Milling tool wear sample.
Tool blade image: 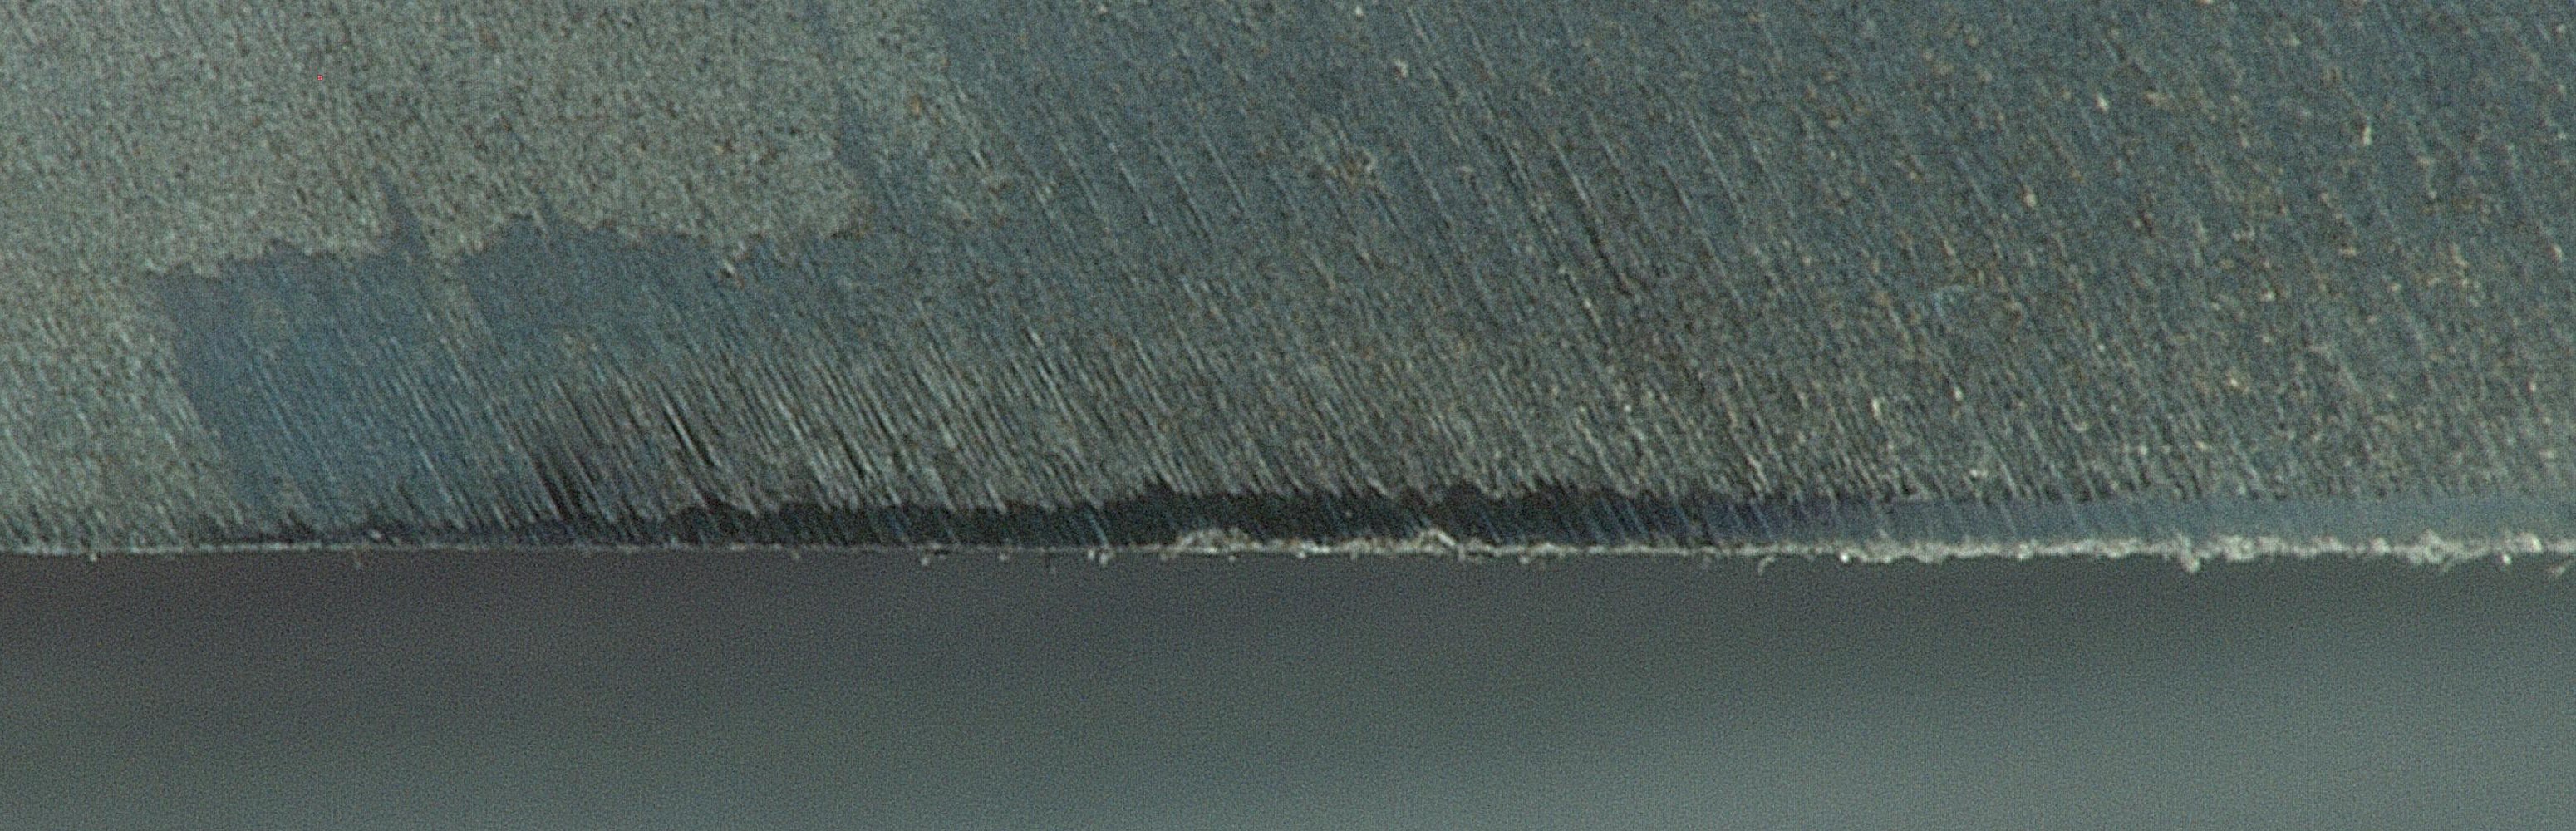
Chip image: 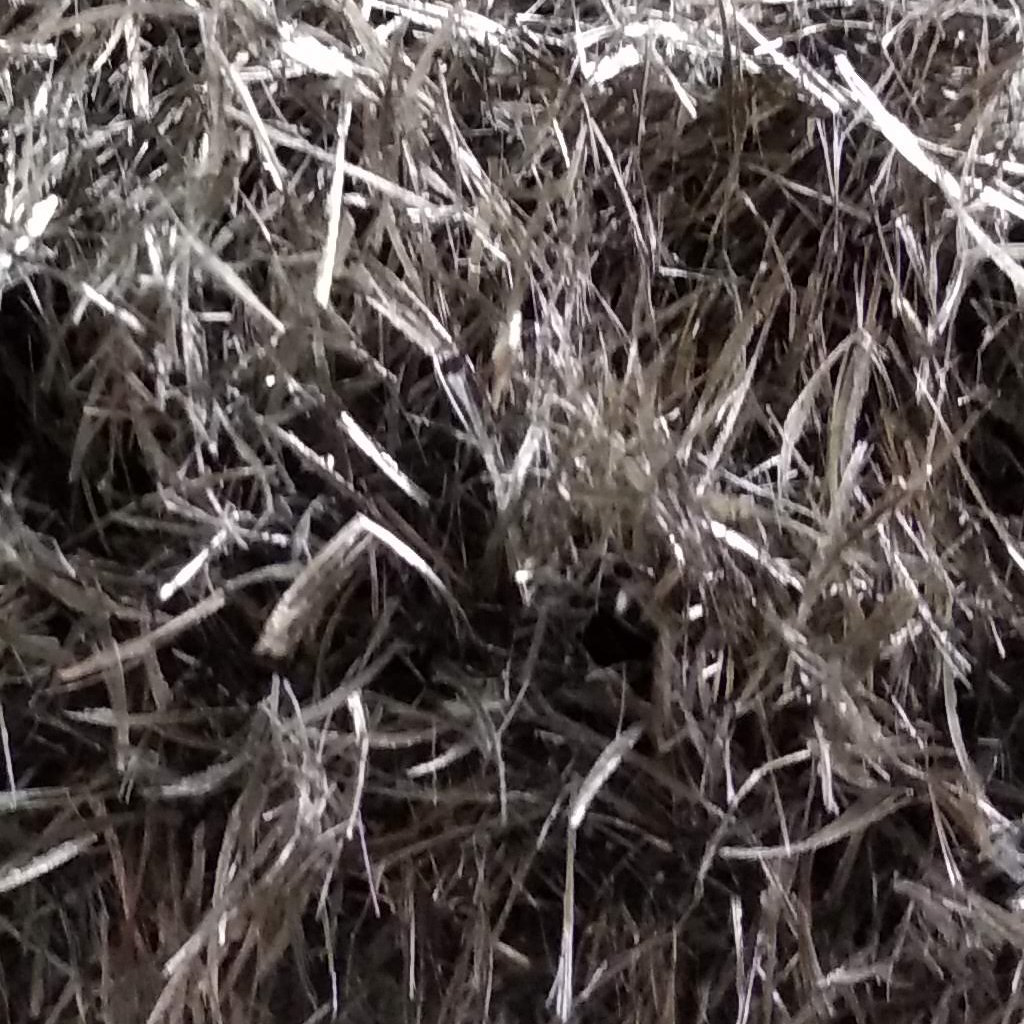
Workpiece image: 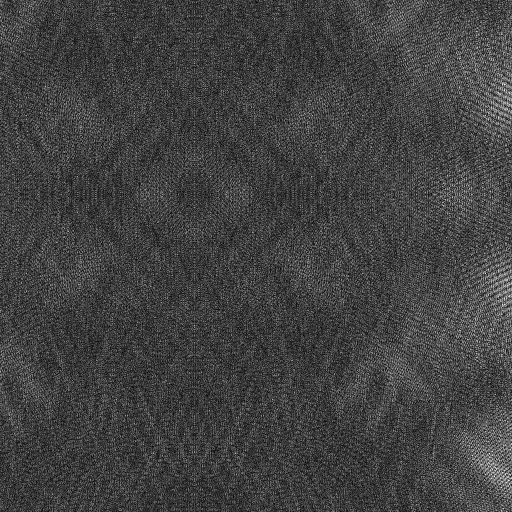
Tool wear state: sharp
Gaps: 0
Flank wear: 57.09
Overhang: 21.22
Force-signal Mel-spectrograms (X, Y, Z axes): 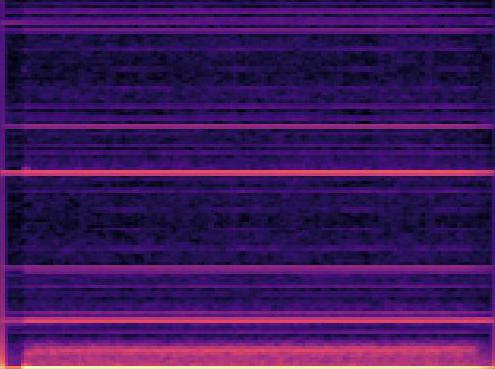 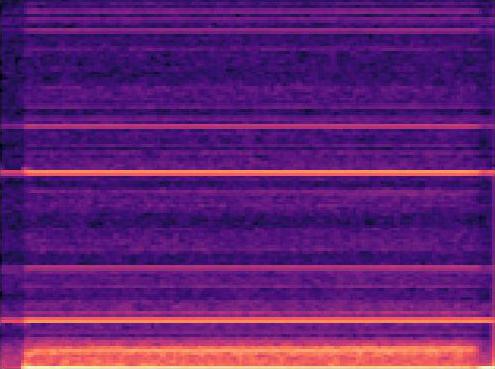 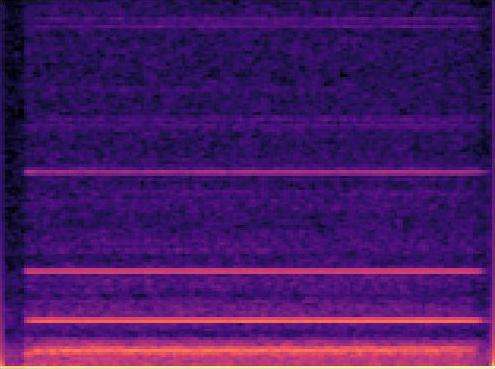
Force-signal scalograms (X, Y, Z axes): 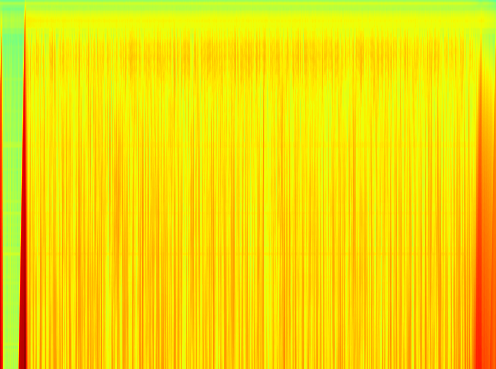 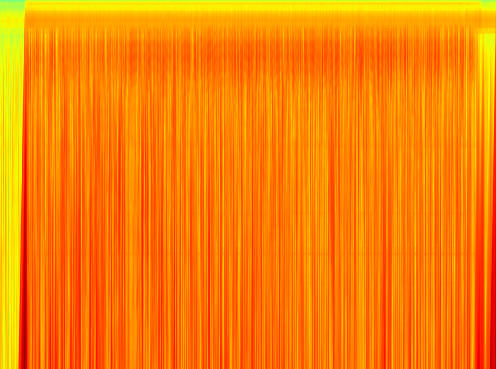 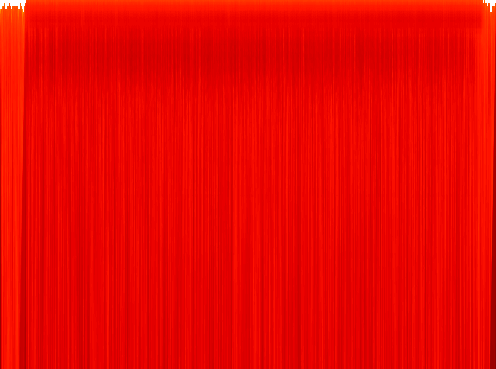
Force phase: initial_break_in_wear